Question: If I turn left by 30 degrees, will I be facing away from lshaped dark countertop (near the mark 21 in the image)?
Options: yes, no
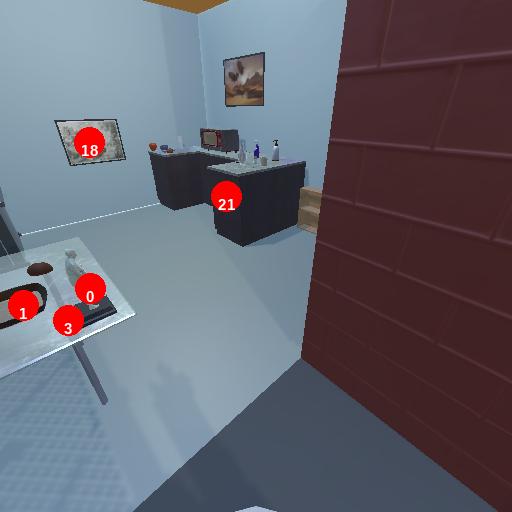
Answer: yes